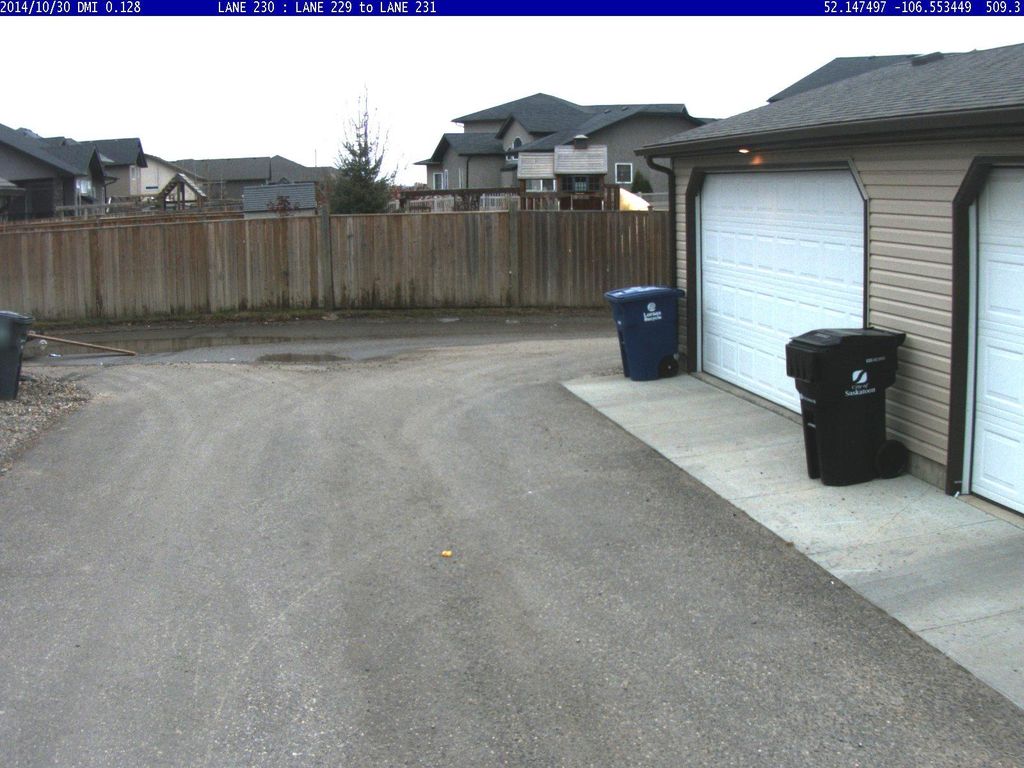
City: saskatoon